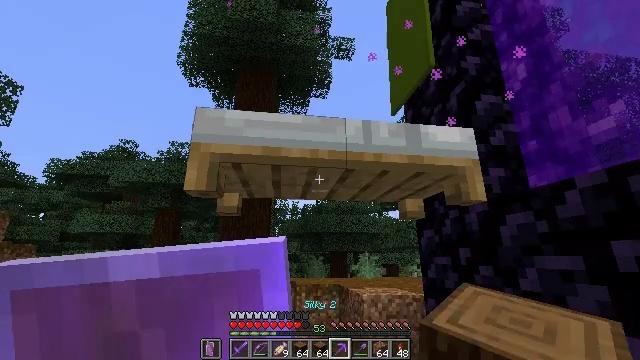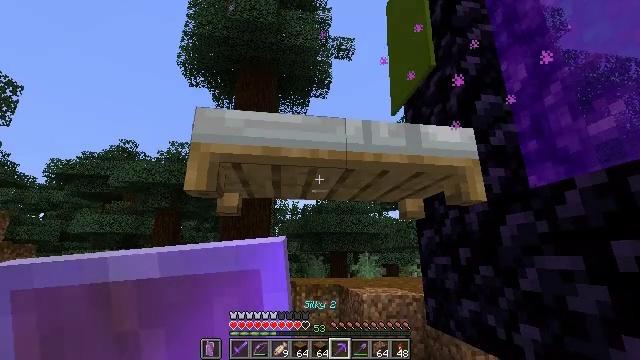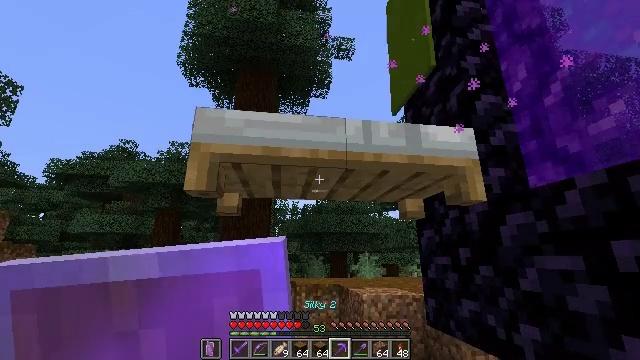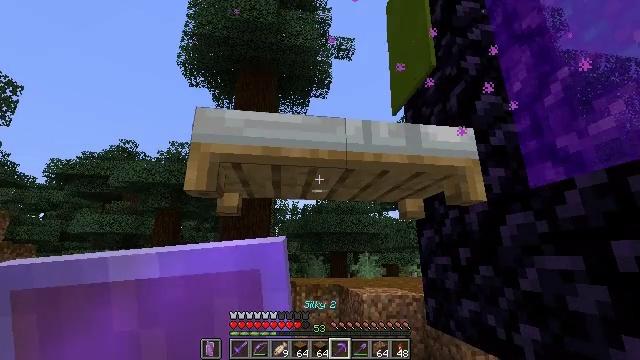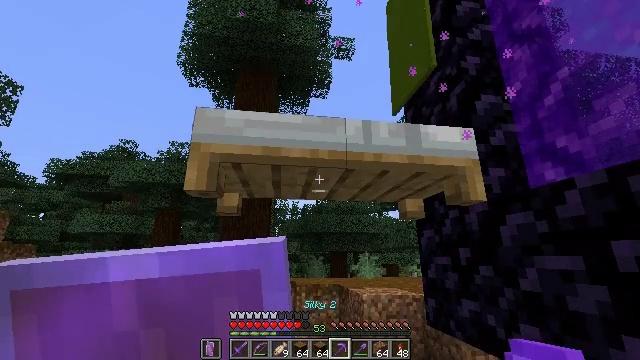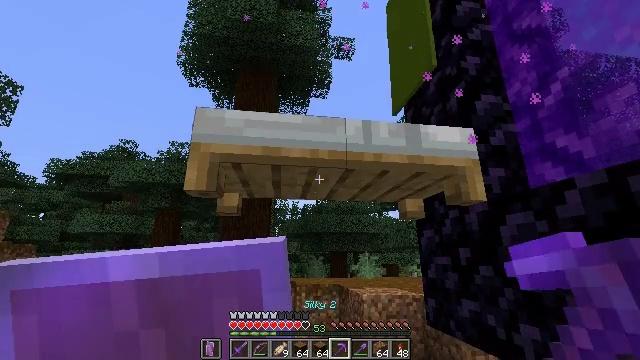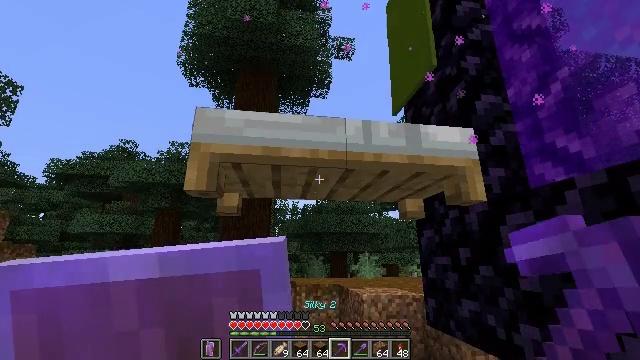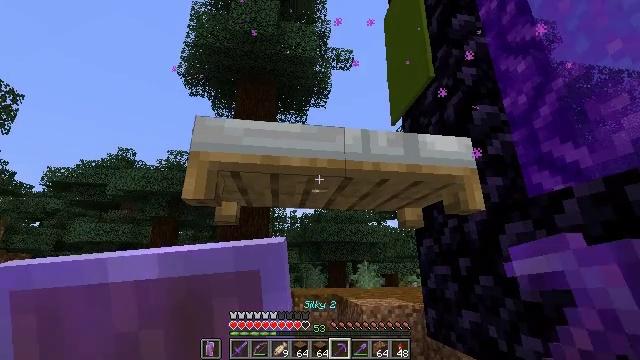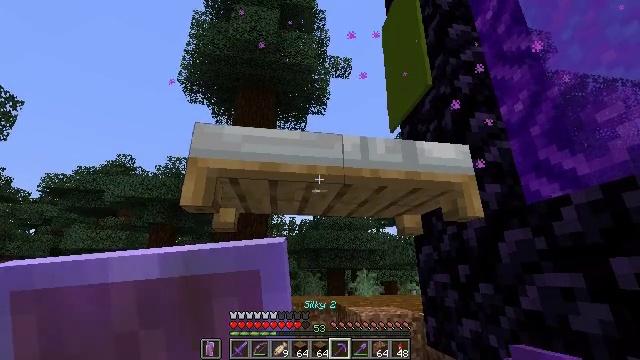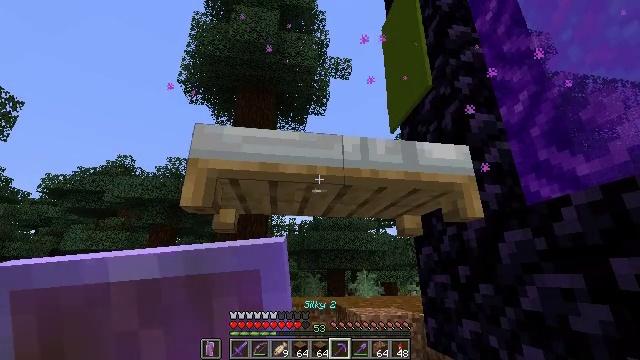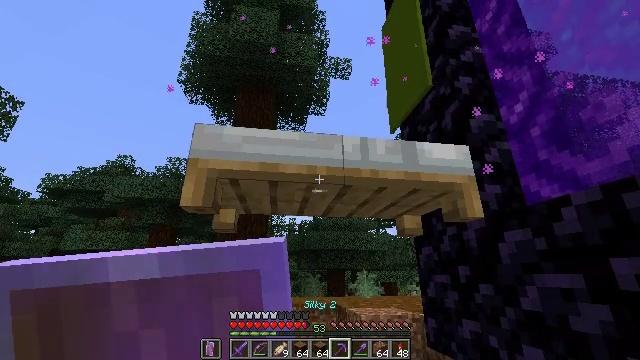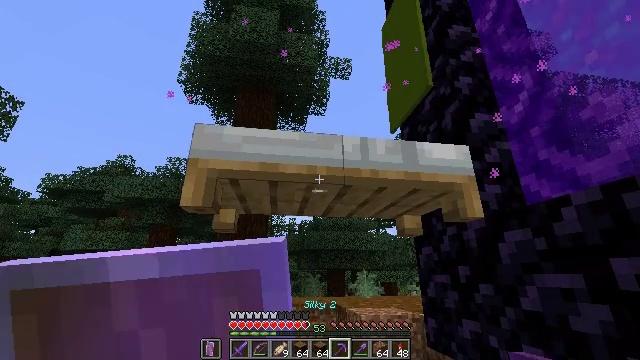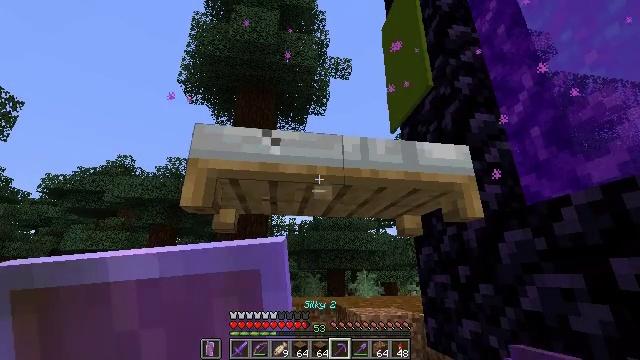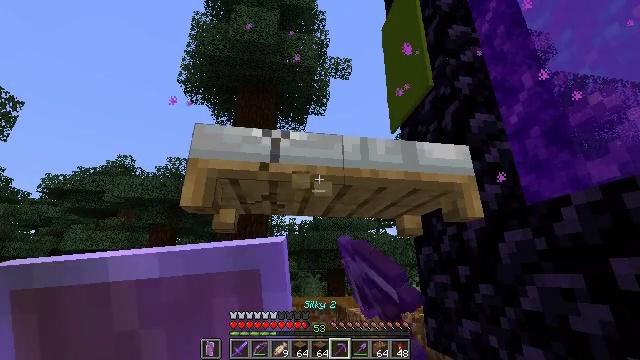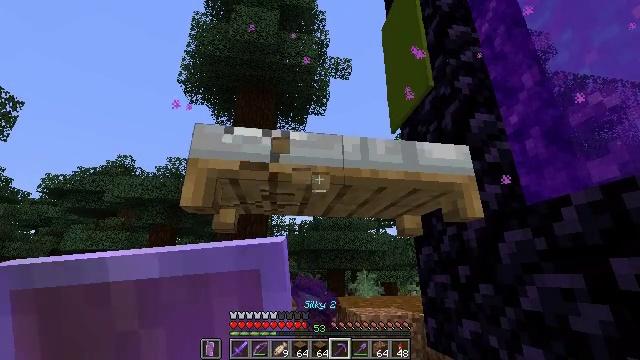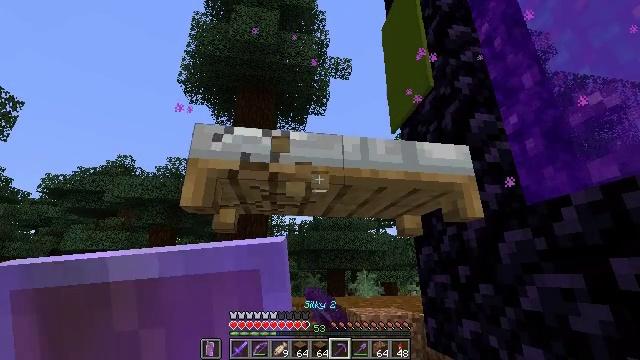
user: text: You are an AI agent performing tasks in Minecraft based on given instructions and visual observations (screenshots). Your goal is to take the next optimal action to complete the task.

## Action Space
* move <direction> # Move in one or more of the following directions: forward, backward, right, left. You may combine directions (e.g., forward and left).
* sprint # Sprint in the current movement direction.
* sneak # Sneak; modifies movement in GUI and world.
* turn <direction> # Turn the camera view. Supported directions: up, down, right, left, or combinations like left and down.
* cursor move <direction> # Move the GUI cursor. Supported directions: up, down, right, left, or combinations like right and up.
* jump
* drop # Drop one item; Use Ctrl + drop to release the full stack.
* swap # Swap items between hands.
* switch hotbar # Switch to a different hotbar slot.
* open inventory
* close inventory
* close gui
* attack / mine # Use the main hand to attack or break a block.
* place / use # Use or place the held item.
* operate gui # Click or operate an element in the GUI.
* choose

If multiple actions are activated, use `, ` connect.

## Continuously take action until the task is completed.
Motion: motion action
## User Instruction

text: Retrieve the white bed for later use.
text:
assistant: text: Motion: no_op
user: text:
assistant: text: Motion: no_op
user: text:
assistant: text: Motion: no_op
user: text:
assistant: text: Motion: no_op
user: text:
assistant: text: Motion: no_op
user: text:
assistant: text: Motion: no_op
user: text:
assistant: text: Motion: turn up
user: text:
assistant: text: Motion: turn up
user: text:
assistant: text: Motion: no_op
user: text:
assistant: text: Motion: no_op
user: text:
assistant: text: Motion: no_op
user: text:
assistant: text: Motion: attack / mine
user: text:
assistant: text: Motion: attack / mine
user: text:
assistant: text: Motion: attack / mine
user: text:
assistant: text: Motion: attack / mine
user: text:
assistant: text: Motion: attack / mine
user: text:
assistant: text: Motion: attack / mine
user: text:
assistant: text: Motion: attack / mine
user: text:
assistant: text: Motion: attack / mine
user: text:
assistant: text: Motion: attack / mine
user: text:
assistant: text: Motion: attack / mine
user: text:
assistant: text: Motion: attack / mine